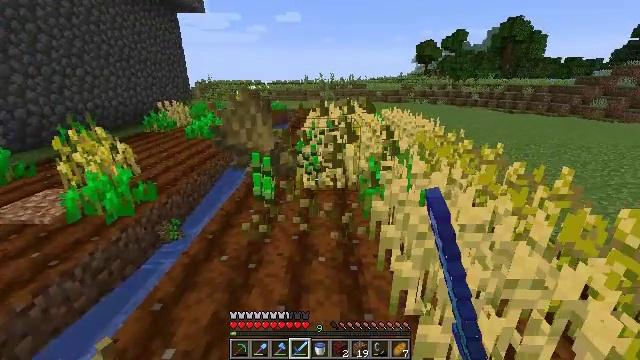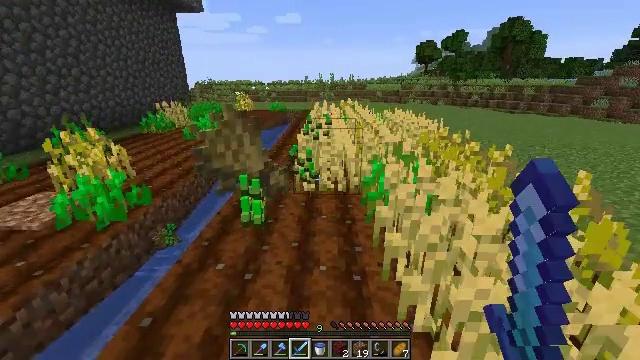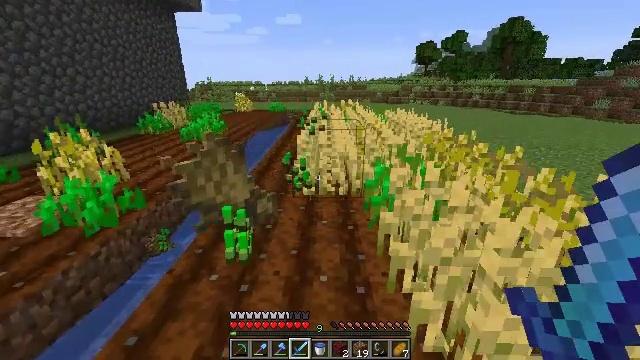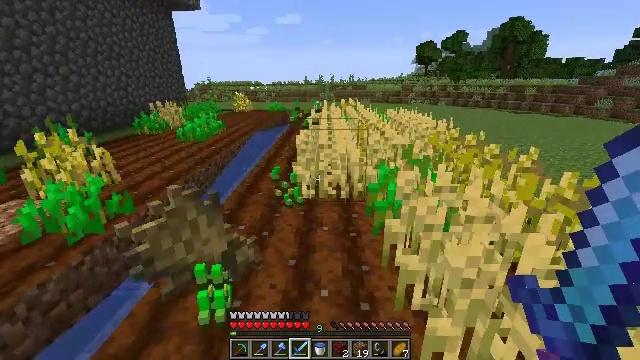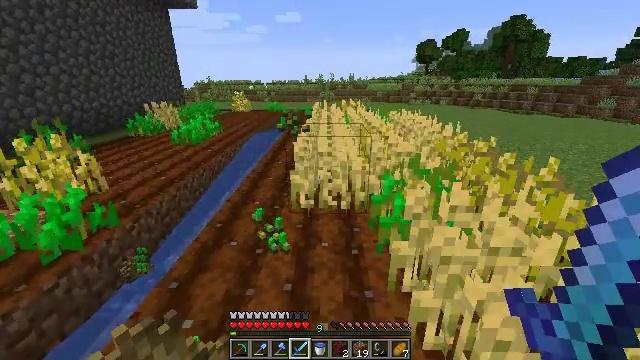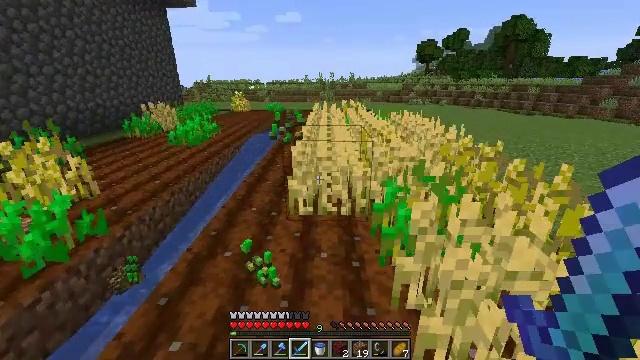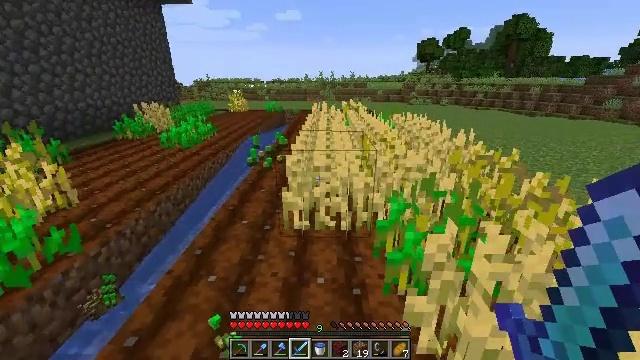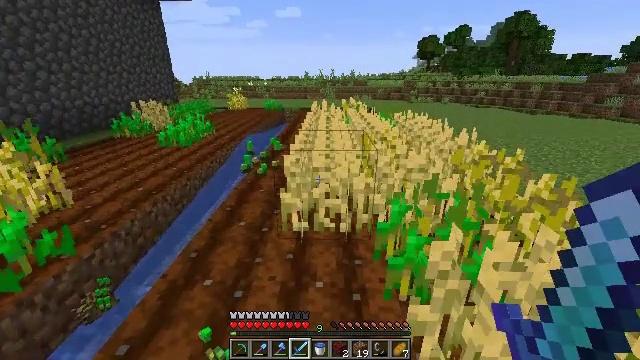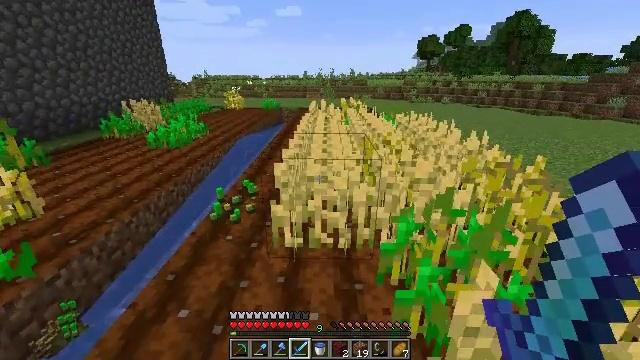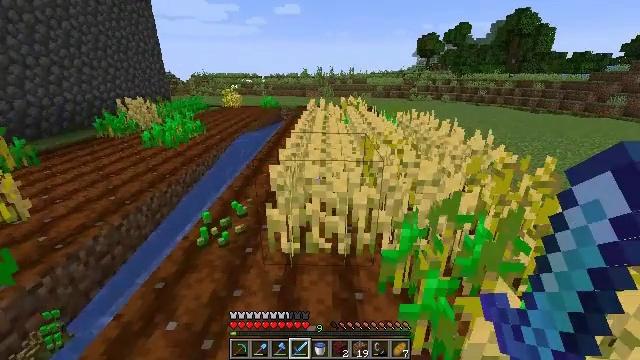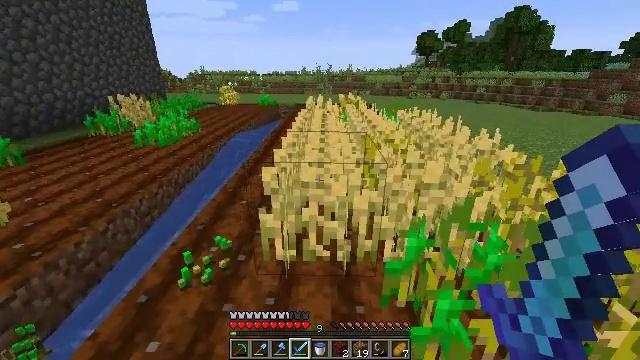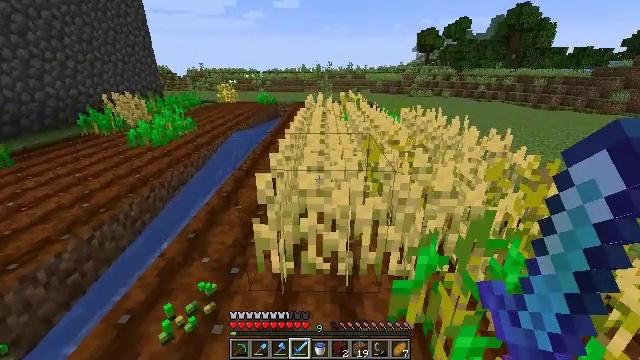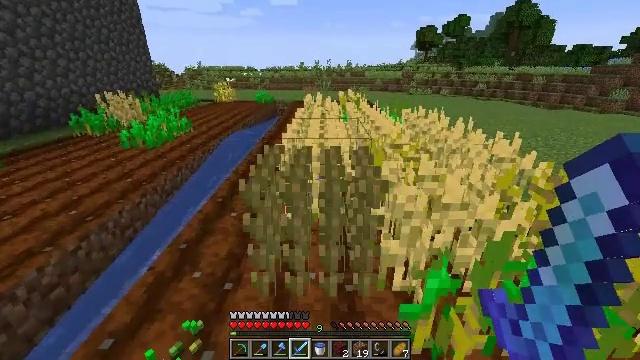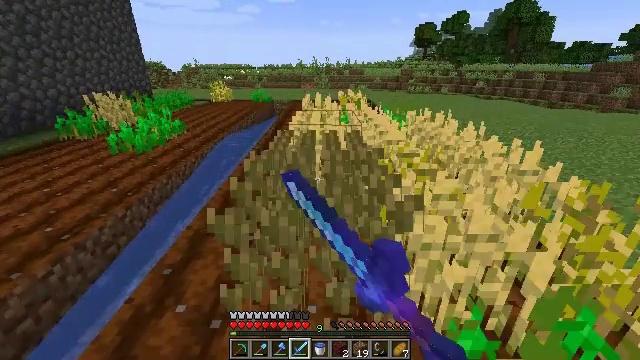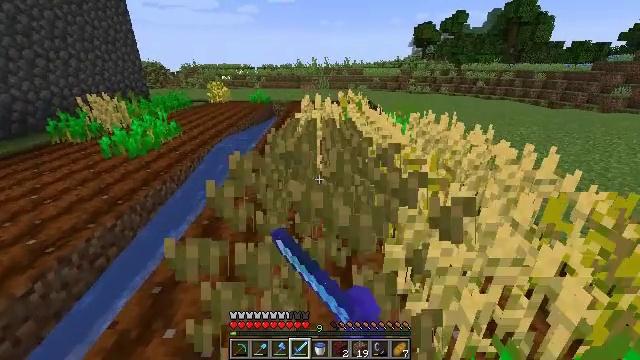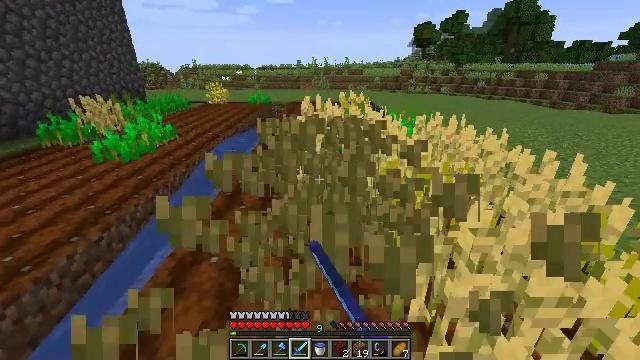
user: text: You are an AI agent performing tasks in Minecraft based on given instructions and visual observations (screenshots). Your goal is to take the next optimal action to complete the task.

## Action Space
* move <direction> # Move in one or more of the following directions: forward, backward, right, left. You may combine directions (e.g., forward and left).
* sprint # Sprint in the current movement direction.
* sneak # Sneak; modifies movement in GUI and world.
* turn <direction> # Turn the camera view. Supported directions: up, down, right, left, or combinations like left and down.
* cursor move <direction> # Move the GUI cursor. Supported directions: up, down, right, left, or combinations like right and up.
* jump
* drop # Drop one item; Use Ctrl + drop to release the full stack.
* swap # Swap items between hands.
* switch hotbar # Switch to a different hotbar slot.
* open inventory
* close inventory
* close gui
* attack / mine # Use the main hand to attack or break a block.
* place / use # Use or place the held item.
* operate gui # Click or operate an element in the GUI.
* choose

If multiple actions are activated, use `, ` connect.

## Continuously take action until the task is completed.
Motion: motion action
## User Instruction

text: Break the mature wheat plants.
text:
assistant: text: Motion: move forward
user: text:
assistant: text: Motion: move forward
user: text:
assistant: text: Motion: move forward
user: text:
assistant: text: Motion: move forward
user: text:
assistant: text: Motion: move forward
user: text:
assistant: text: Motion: move forward
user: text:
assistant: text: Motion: move forward
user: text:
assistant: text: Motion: move forward
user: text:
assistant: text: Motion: move forward
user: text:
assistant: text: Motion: move forward
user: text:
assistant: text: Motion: move forward
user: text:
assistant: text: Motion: move forward, attack / mine
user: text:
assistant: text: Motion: move forward, attack / mine
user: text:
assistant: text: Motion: move forward, attack / mine
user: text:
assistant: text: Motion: move forward, attack / mine
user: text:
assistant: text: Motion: move forward, attack / mine
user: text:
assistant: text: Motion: move forward, attack / mine
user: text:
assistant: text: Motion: move forward, attack / mine
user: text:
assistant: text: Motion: move forward
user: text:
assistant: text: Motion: move forward
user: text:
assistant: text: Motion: move forward
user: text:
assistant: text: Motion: move forward
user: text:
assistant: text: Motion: move forward
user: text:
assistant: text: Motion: move forward
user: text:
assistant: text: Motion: move forward
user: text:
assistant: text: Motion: move forward
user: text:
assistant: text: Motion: move forward
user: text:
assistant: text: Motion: move forward
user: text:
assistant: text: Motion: move forward
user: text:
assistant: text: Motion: move forward